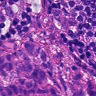
Metastatic tissue present: yes